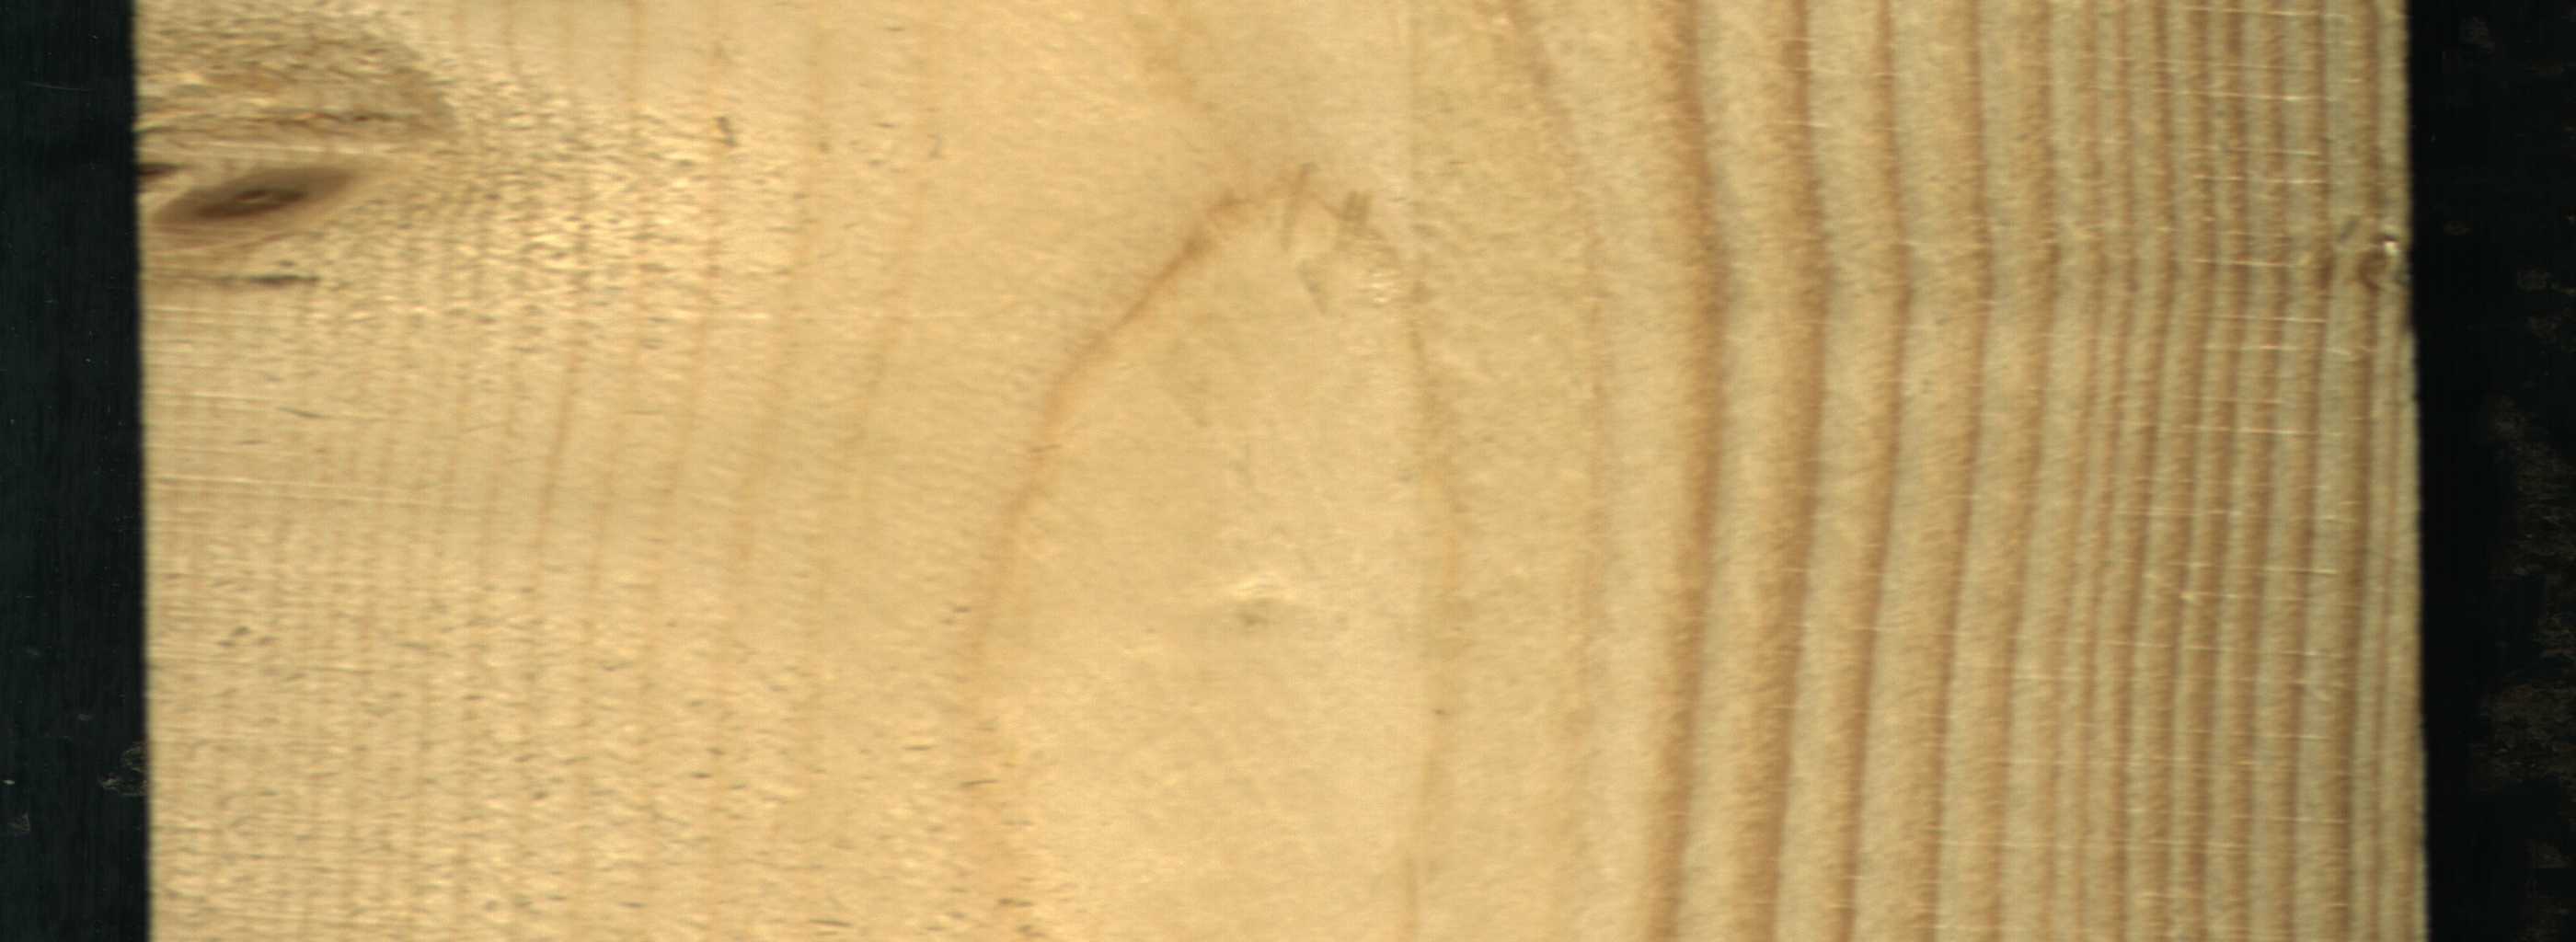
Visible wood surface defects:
Live_Knot